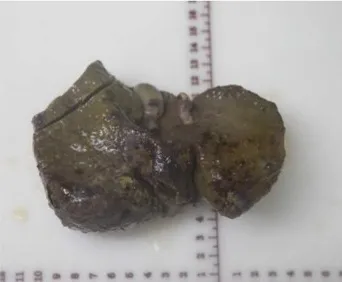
Liver morphology. (A) The whole liver tissue is a piece, the size is 12.5 x 9.2 x 5.3 cm, the section surface is gray-brown solid, and the quality is medium, showing nodular cirrhosis.
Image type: medical_photograph (other_medical_photograph)